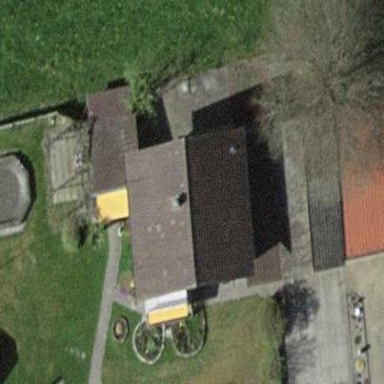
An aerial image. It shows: Gabled roof on residential building.